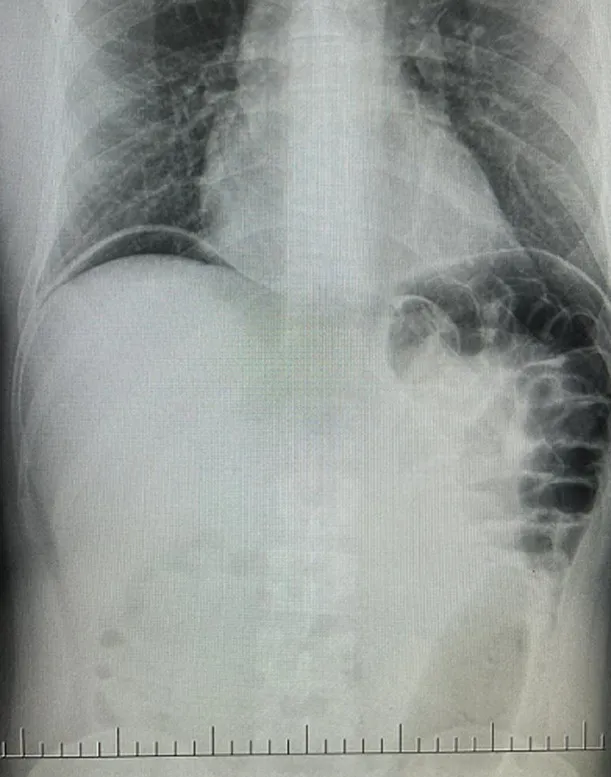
plain abdominal X-rays showing free air-stripes under both hemidiaphragm and in the peripherals.
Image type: radiology (x_ray)